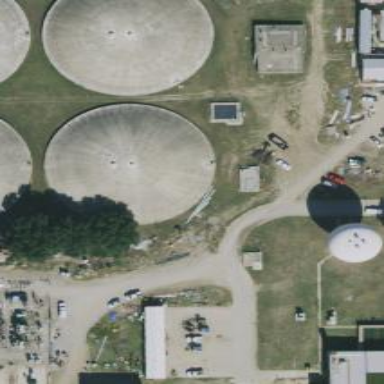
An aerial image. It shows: Storage tank building.